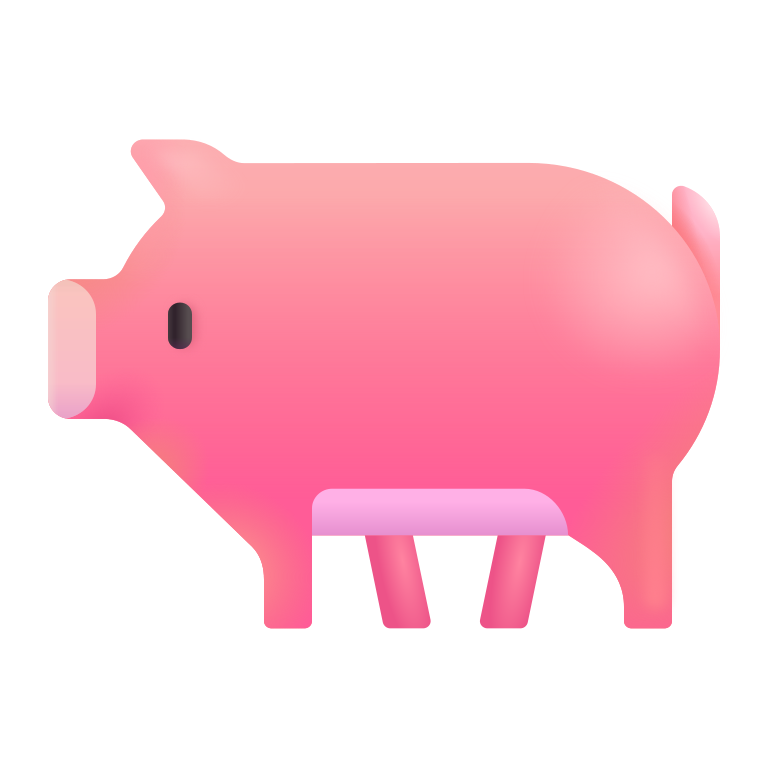
pig color